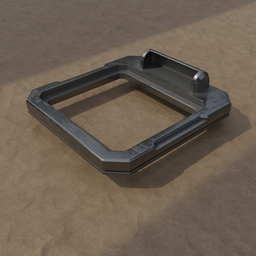
Label: tools